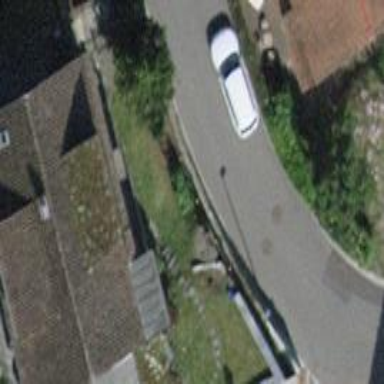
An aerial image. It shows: Detached building.